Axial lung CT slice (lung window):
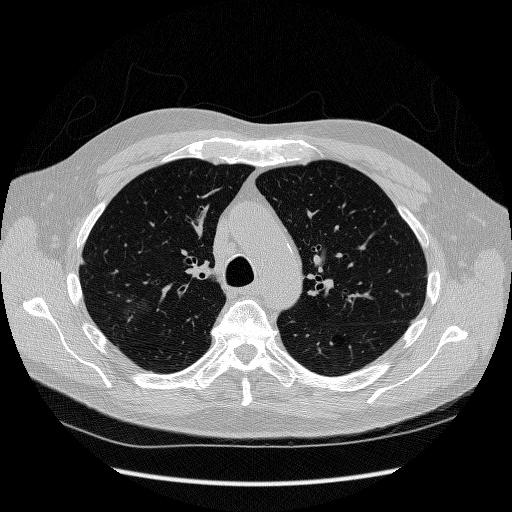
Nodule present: no